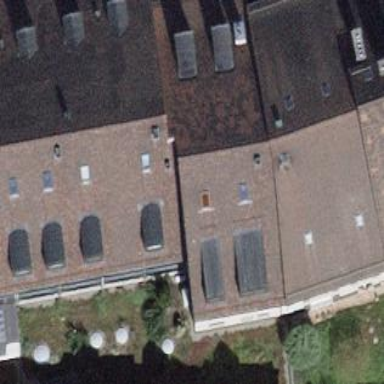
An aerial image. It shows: Building with tile roof.